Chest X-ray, PA view. Patient: 52 years old, sex F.
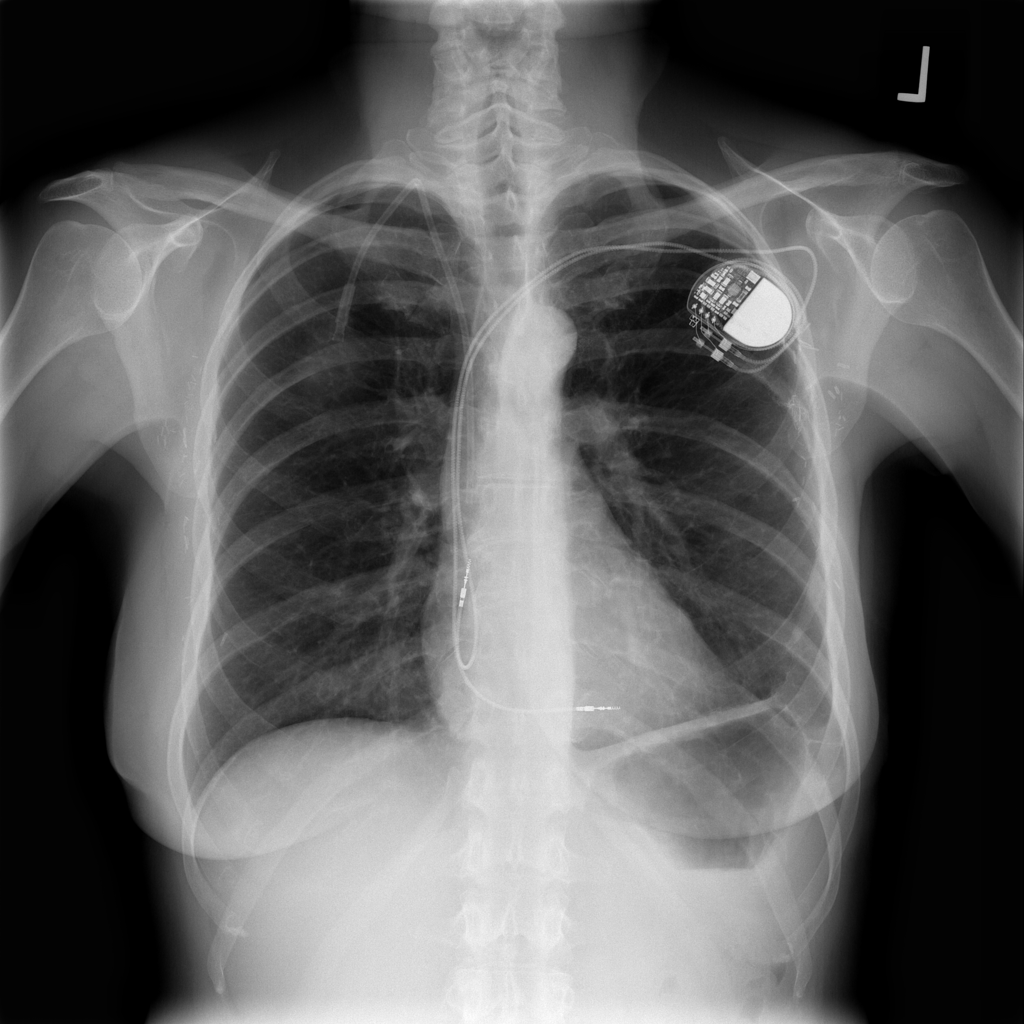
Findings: Consolidation, Pneumothorax